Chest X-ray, PA view. Patient: 40 years old, sex F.
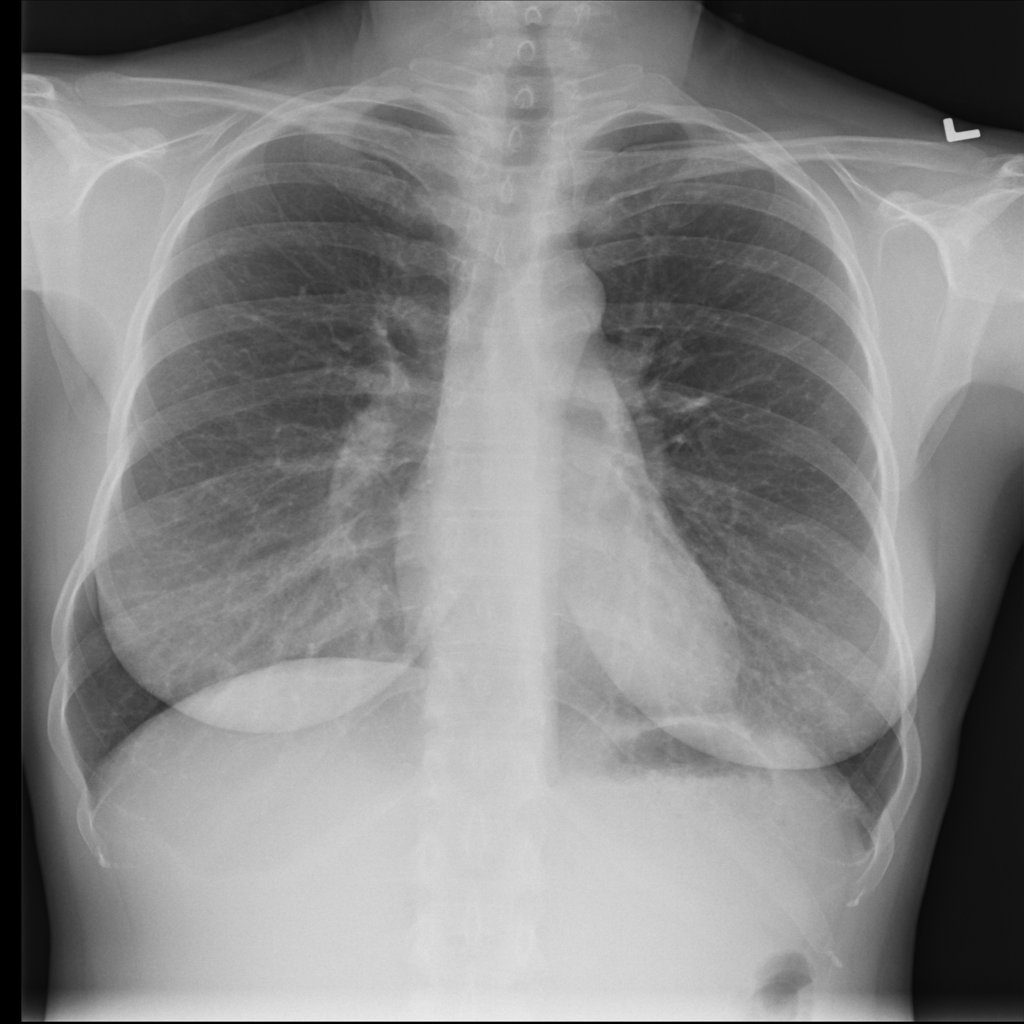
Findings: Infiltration